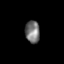
Tissue: skin
Cell type: Epithelial cells
Senescence score: 0.2679
Nuclear area (px): 318
Mean DAPI intensity: 116.884